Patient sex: M
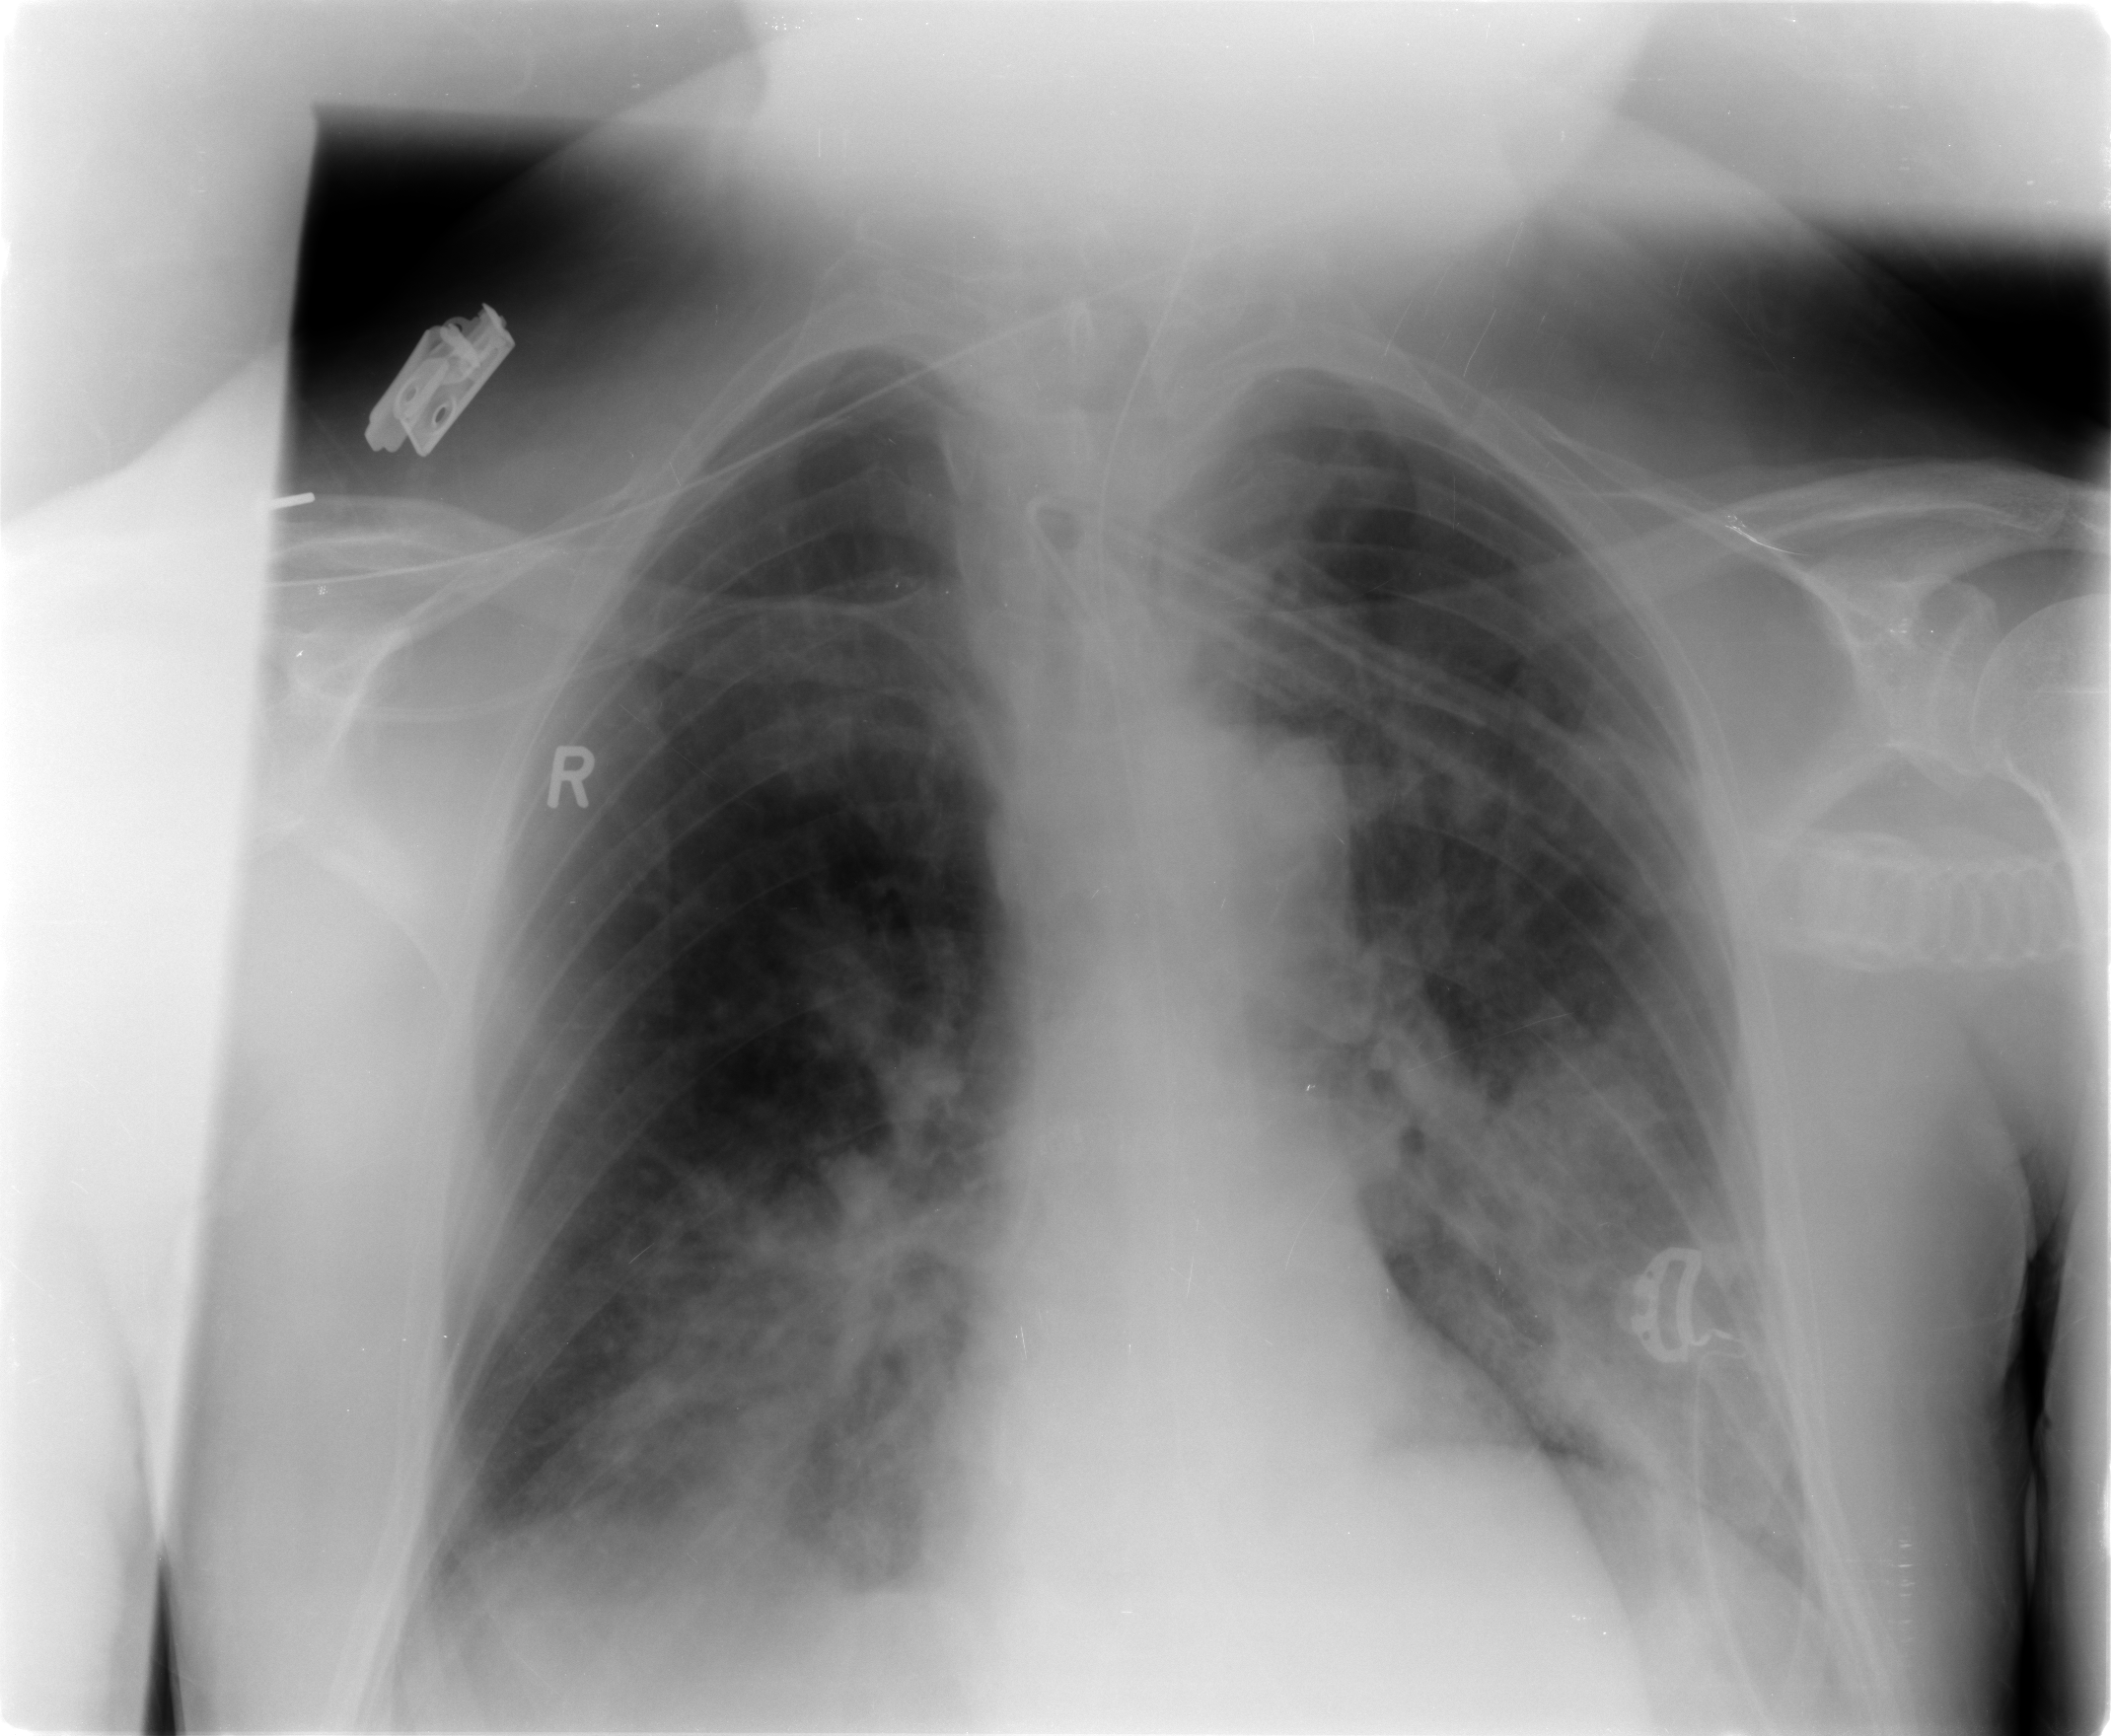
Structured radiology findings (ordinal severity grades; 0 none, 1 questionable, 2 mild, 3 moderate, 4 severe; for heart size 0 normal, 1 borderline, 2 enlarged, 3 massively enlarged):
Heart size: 0
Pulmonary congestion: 1
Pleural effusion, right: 1
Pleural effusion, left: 0
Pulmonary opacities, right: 3
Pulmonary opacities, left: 3
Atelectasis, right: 2
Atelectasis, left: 2